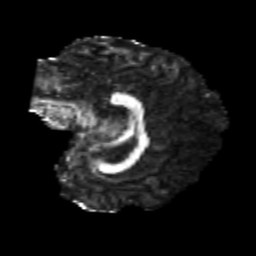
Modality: FA
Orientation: sagittal
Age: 24
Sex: female
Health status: healthy
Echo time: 0.074 s